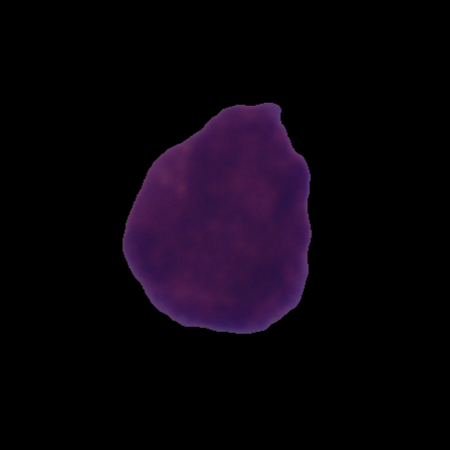
Label: cancer